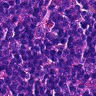
Metastatic tissue present: no